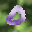
Label: 0